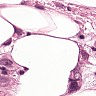
Metastatic tissue present: yes